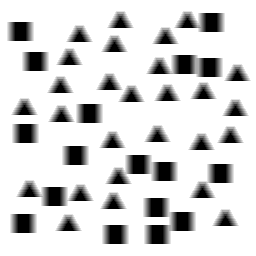
Squares: 17
Triangles: 27
Stars: 0
Total shapes: 44